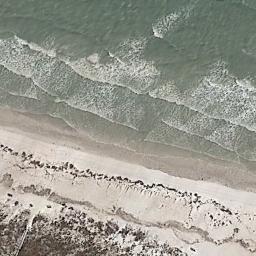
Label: beach